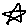
Label: star